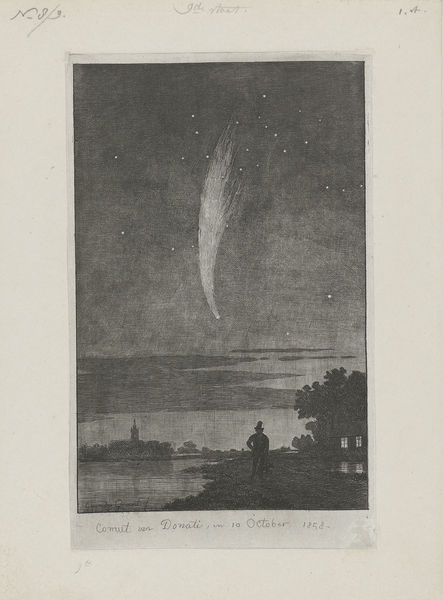
Titel: De komeet van Donati
Künstler: Cornelis van der Grient
Standort: Amsterdam
Institution: Rijksmuseum
Schlagwörter: sombre, gravure, ombre, ciel, fleuve, nuit, clocher, carte, port, calme, nuage, automne, etoile, noir et blanc, rêve, promenade, image, comète, étoile filante, octobre, filante, kubin, voûte céleste, feuve